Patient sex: M
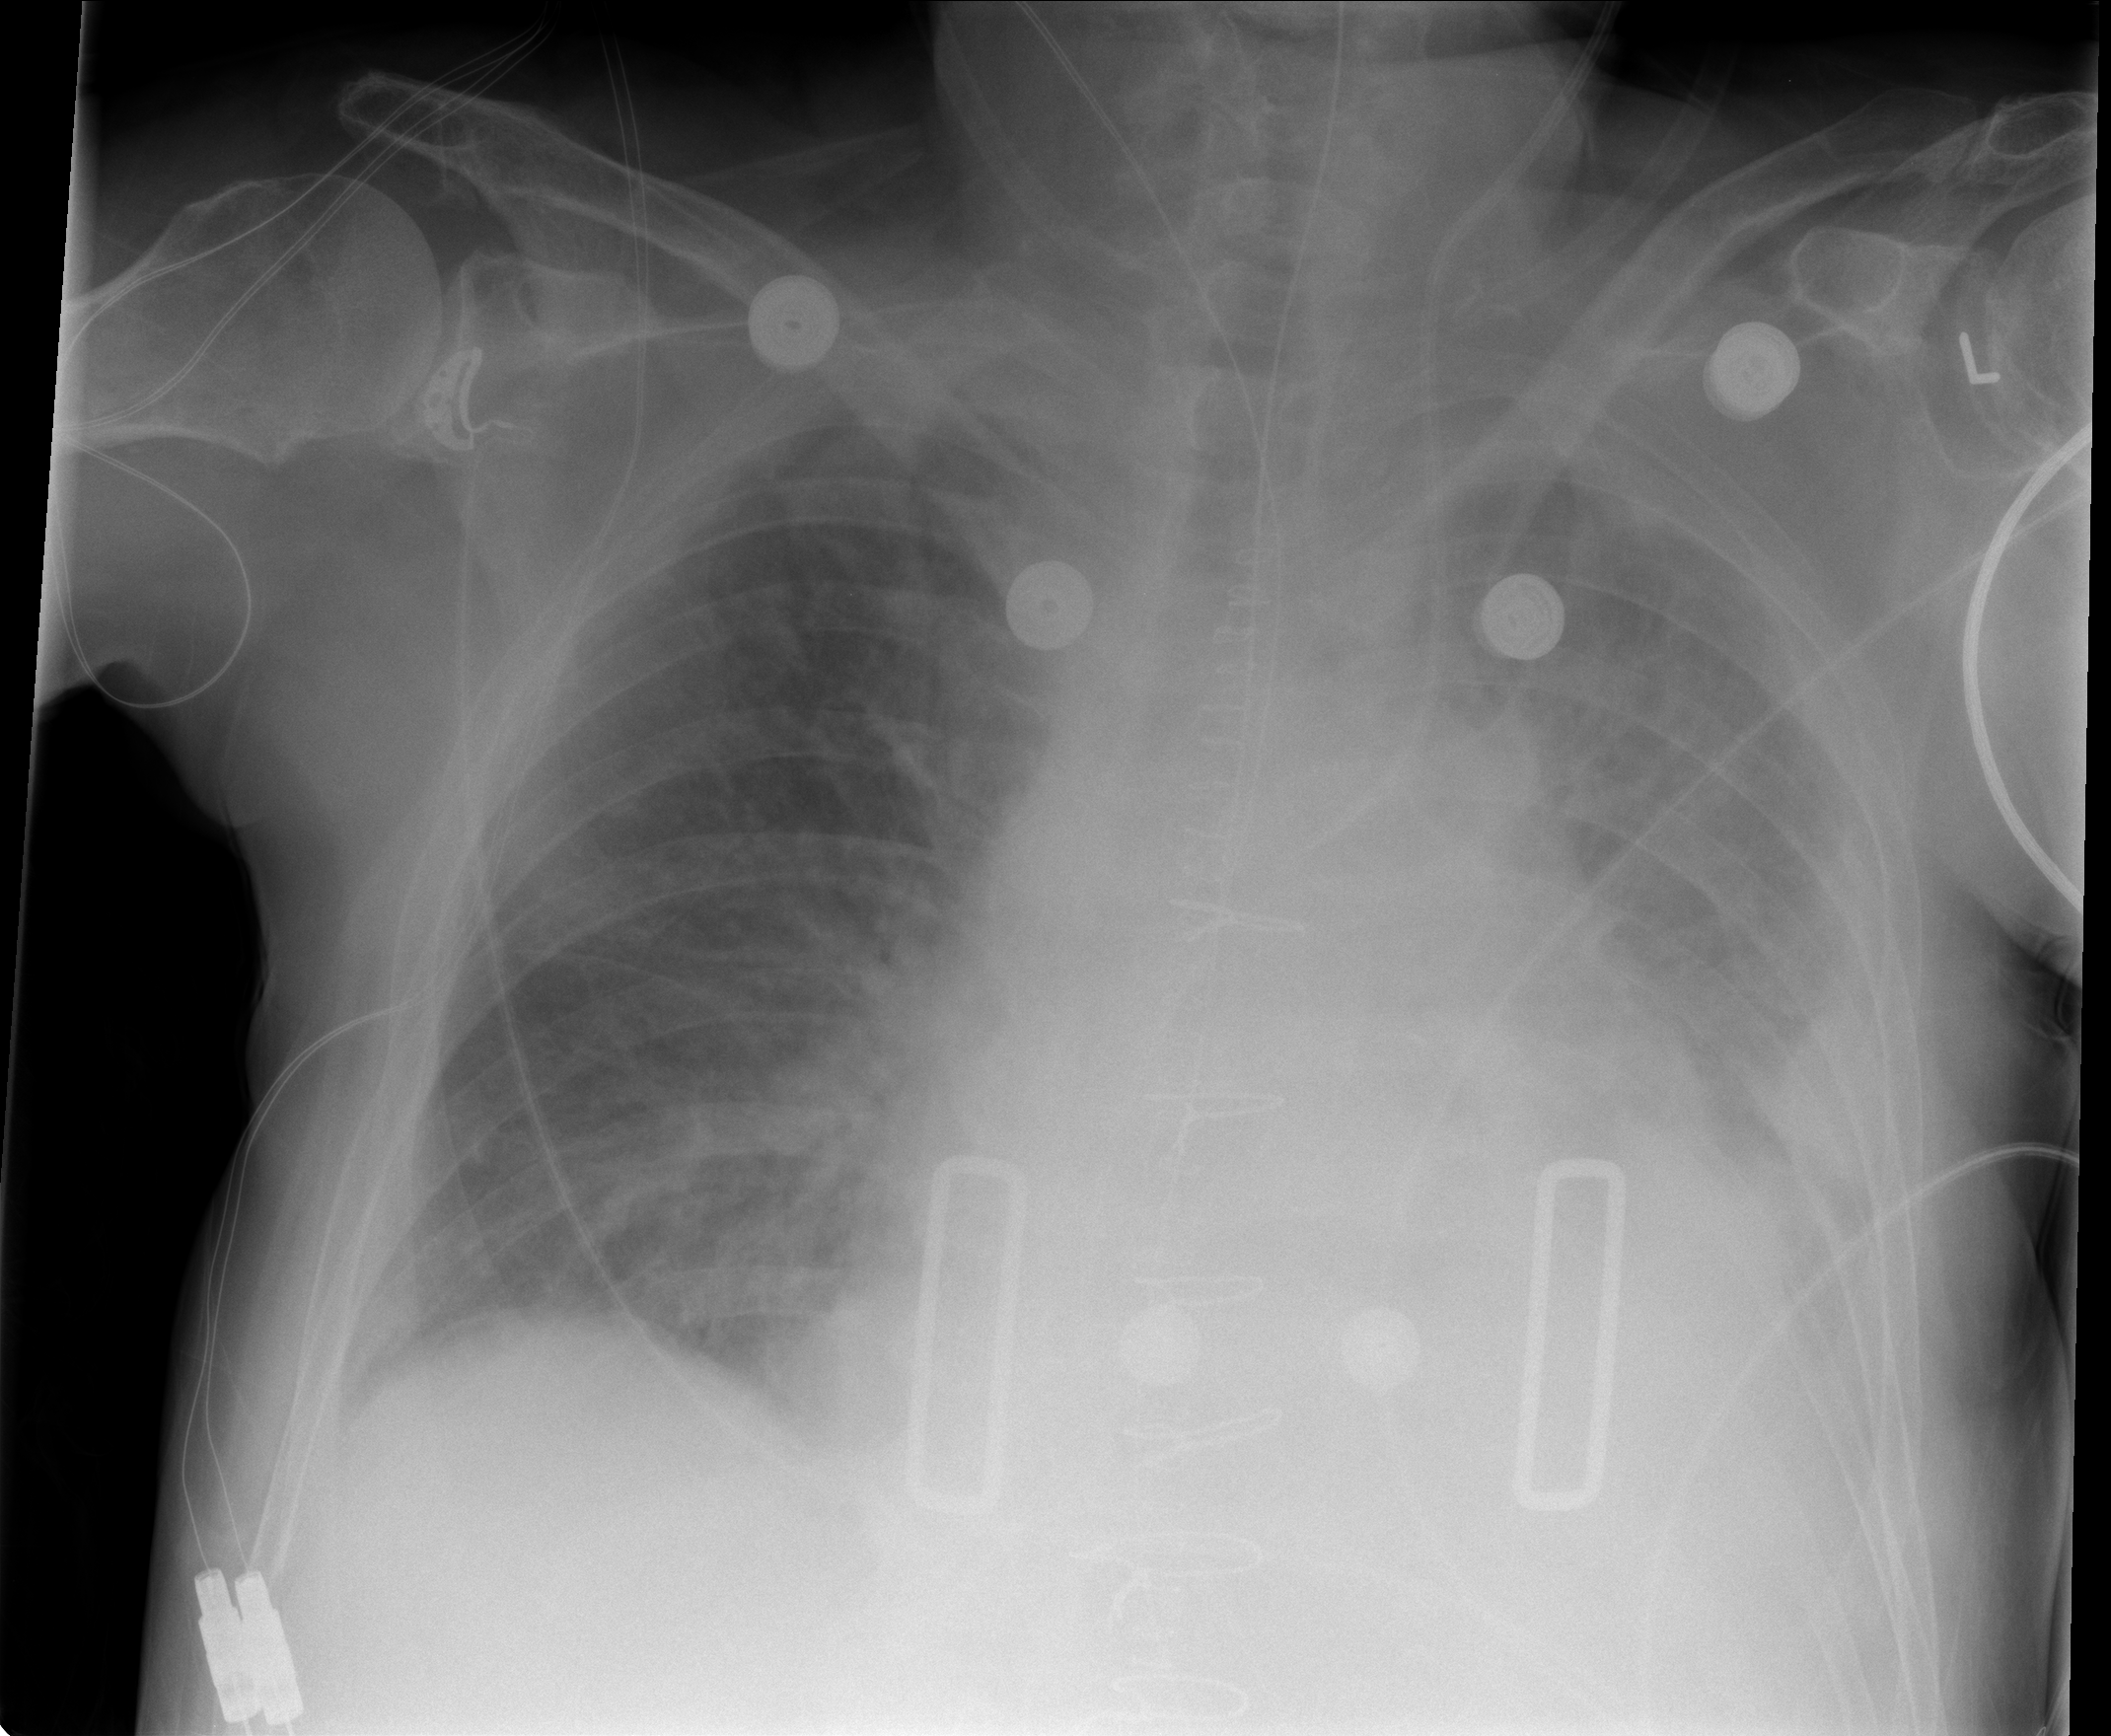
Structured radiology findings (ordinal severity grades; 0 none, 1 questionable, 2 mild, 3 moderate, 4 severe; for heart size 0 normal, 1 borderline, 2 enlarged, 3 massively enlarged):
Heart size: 2
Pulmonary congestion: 3
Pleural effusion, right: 0
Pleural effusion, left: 3
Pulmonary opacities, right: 1
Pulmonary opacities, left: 2
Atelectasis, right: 2
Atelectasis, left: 2